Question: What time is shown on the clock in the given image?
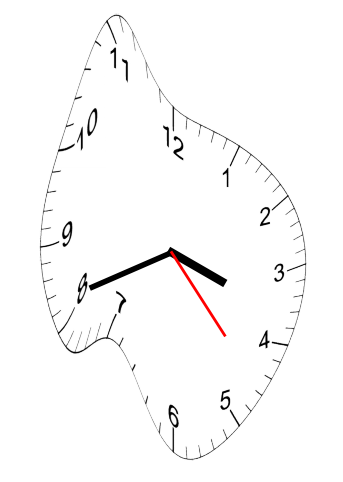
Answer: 03:41:23